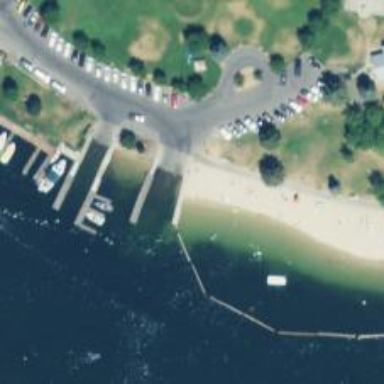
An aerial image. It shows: Man-made pier.